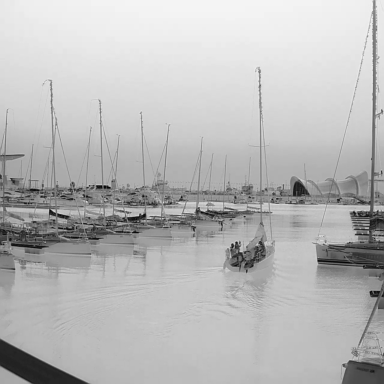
There are 11 sailboats in the infrared image.